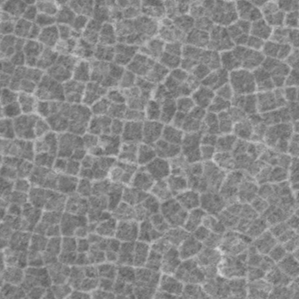
Label: frost